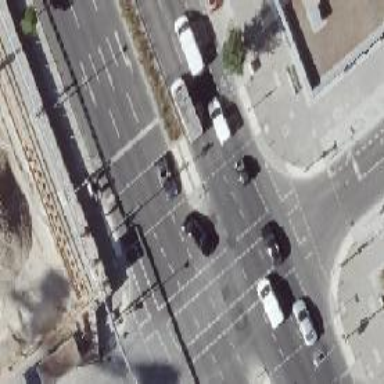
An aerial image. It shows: Asphalt footway with marked crossing equipped with traffic signals.